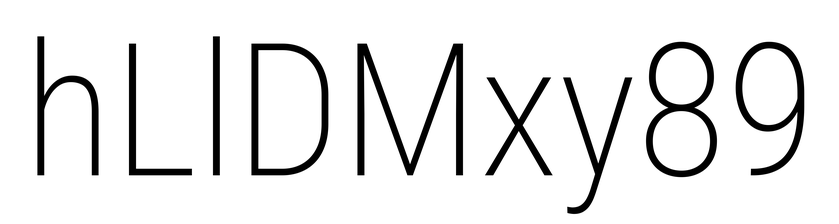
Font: Roboto_Condensed_ExtraLight